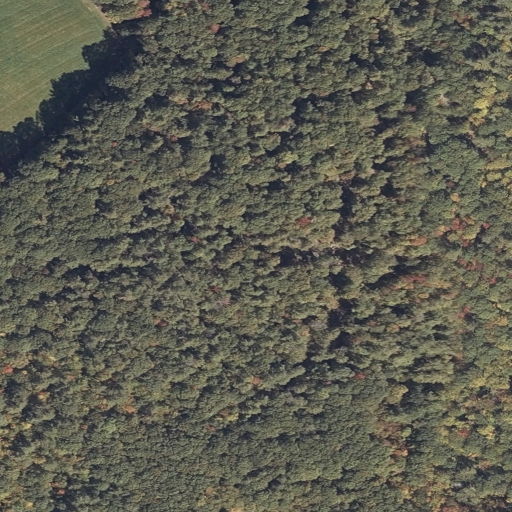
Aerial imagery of mountain in Maine named Towles Hill containing mixed forest, deciduous forest, evergreen forest, and pasture